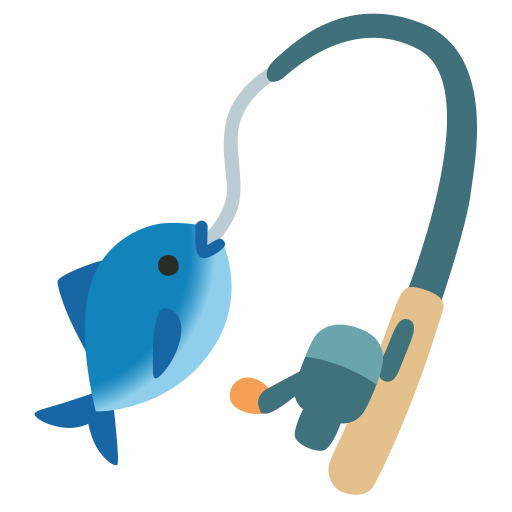
Emoji: 🎣